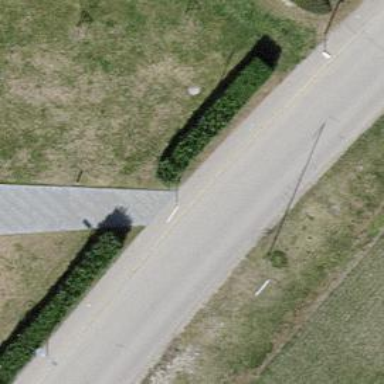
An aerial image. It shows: Hedge barrier.